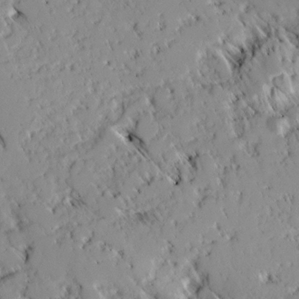
Label: non_frost